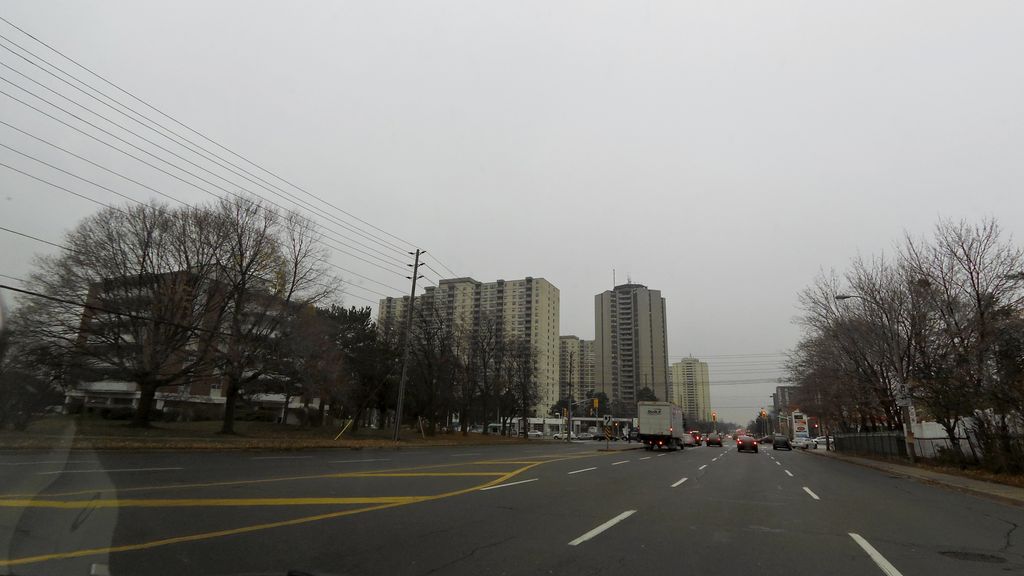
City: toronto